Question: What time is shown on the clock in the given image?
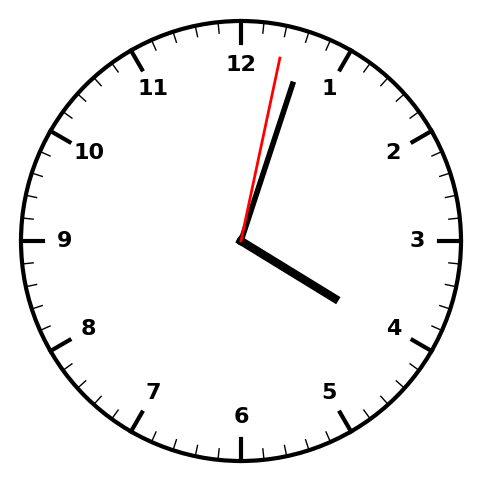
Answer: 04:03:02